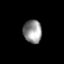
Tissue: lung
Cell type: T cells
Senescence score: 0.2181
Nuclear area (px): 422
Mean DAPI intensity: 143.453